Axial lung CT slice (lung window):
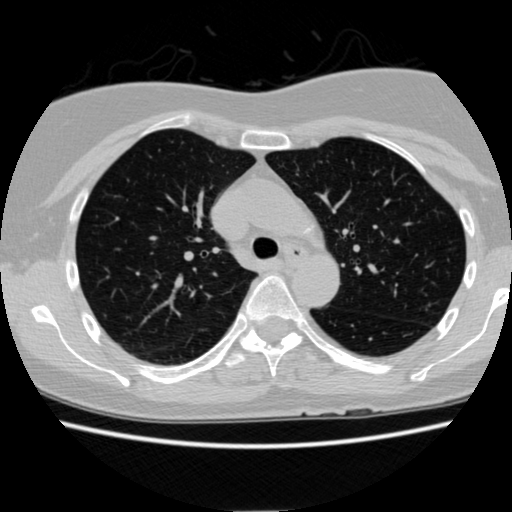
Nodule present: no